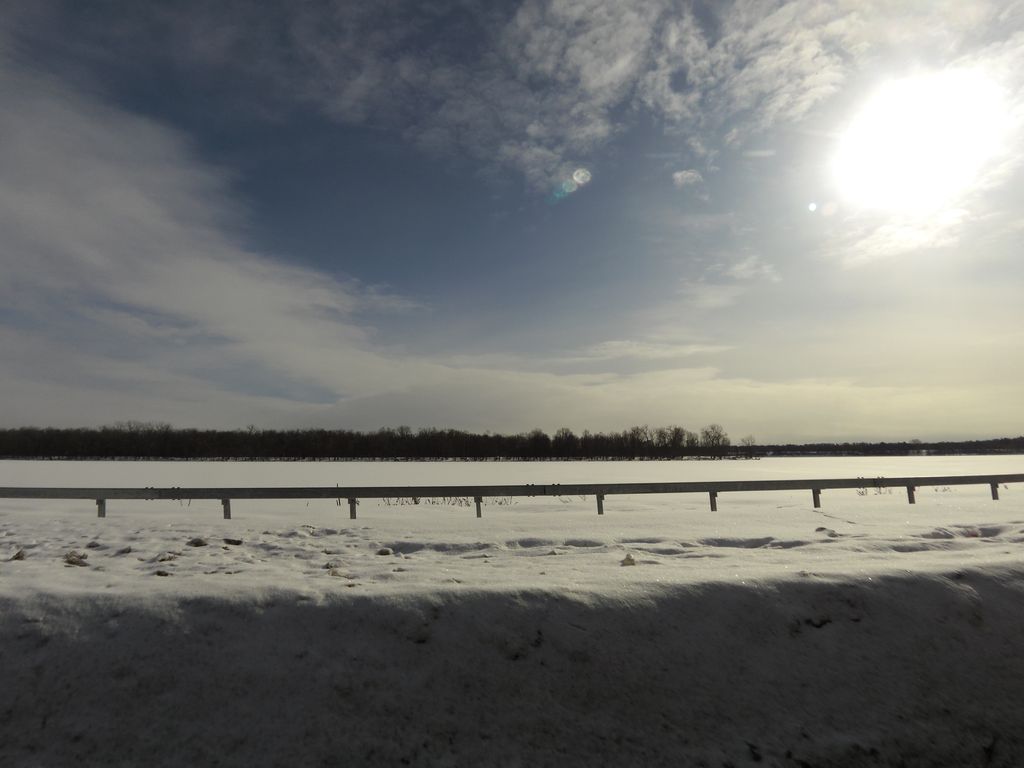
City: ottawa-gatineau